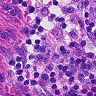
Metastatic tissue present: no